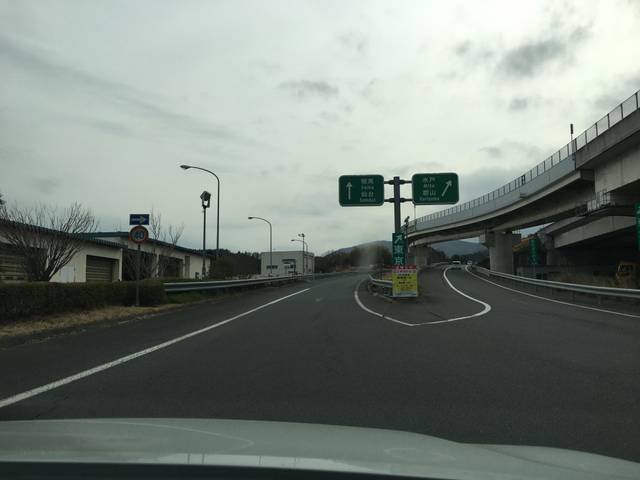
Region: Japan
Coordinates: 37.067, 140.838